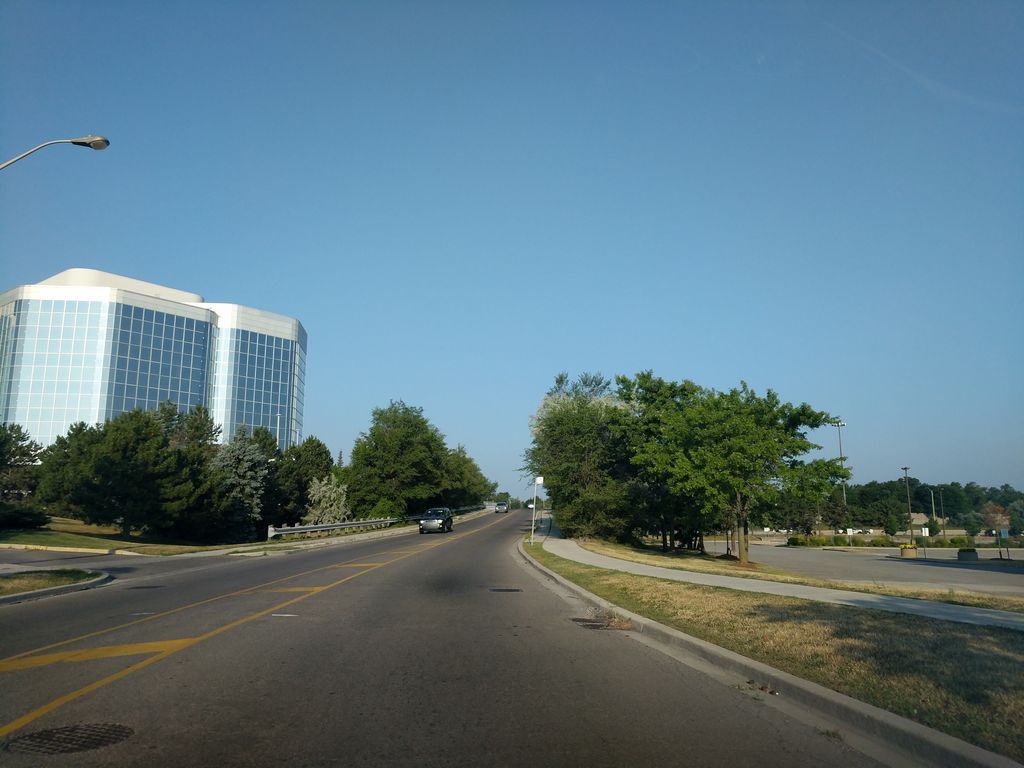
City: toronto